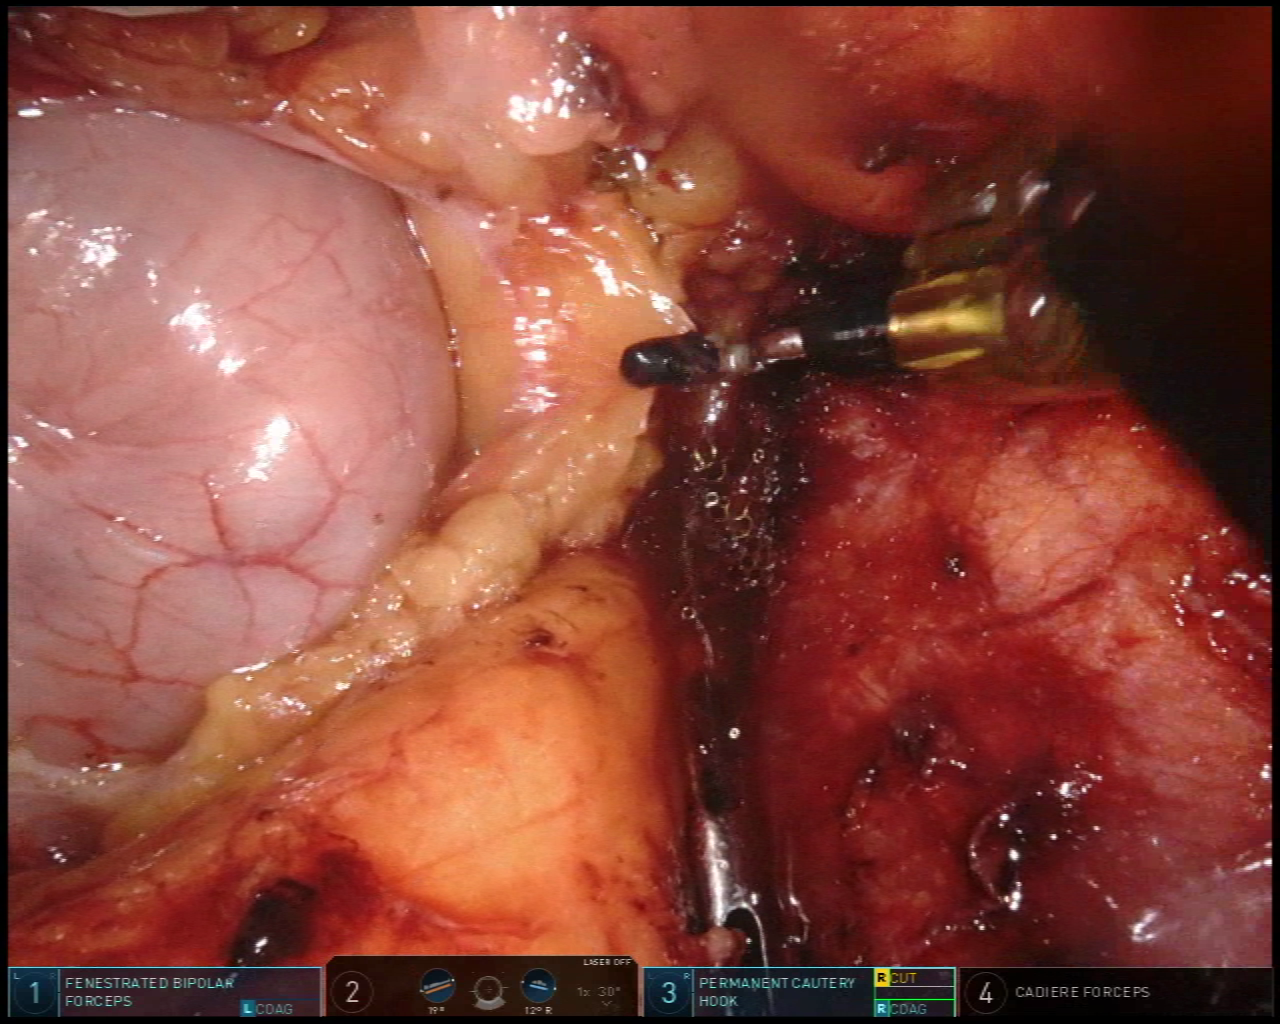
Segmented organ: stomach
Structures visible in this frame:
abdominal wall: no
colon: no
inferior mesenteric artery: no
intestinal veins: no
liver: no
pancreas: yes
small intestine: no
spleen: no
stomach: yes
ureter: no
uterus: no
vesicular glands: no